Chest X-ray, PA view. Patient: 14 years old, sex M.
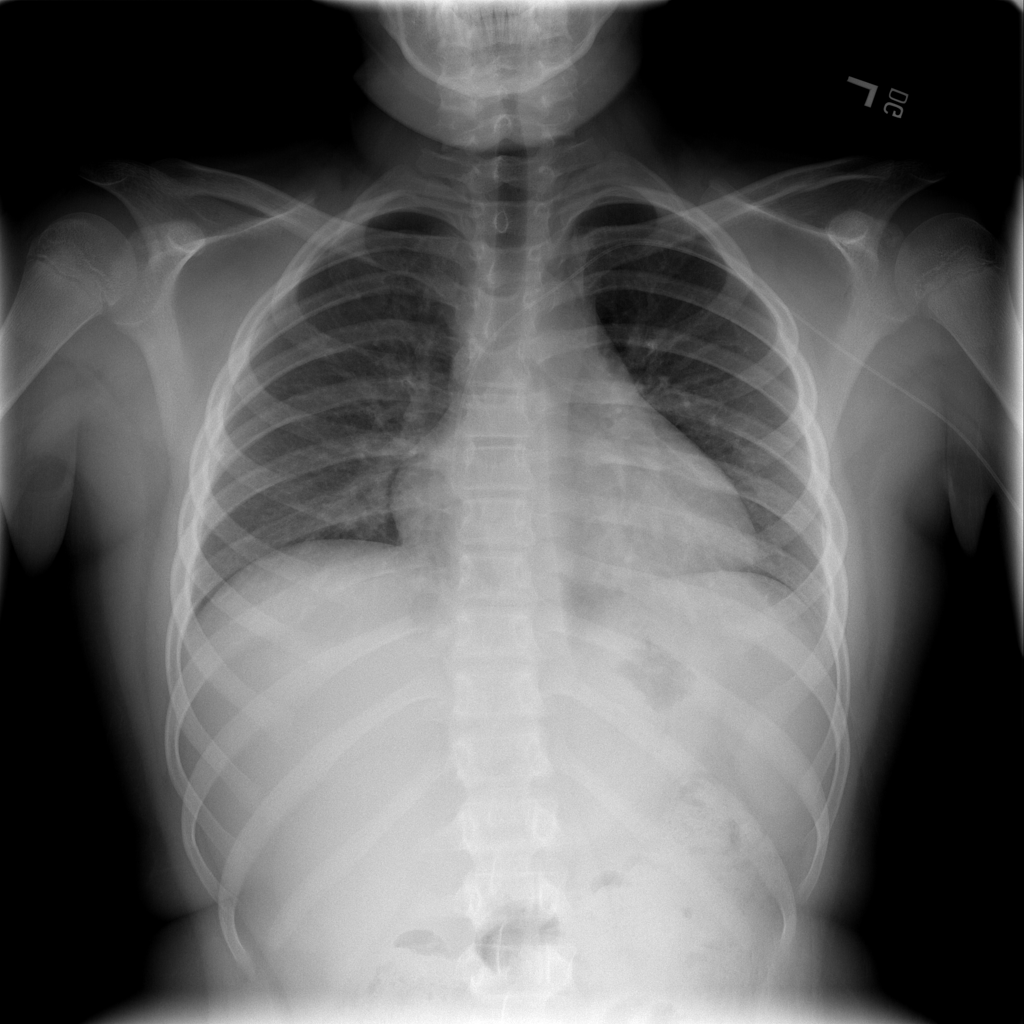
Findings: No Finding